Question: I am trying to create a ListCellRenderer that consists of three text areas. In the constructor, I create an empty Container, set its layout, set Styles for the Text area and add the text areas to the container. This container id further added to the renderer component. Further, I am setting values to my TextAreas in the getListCellRendererComponent() method.
Following is my code:
'''
class PropertiesRenderer extends Container implements ListCellRenderer<PropertyAssessmentData> {
private TextArea name = new TextArea("");
private TextArea assessedValue = new TextArea("");
private TextArea address = new TextArea("");
private Label focus = new Label("");
public PropertiesRenderer() {
setLayout(new BorderLayout());
Container con = new Container(new BoxLayout(BoxLayout.Y_AXIS));
con.getStyle().setBorder(Border.createBevelRaised());
name.setEditable(false);
name.getStyle().setBorder(null);
con.addComponent(name);
assessedValue.setEditable(false);
assessedValue.getStyle().setBorder(null);
con.addComponent(assessedValue);
address.setEditable(false);
address.getStyle().setBorder(null);
con.addComponent(address);
addComponent(BorderLayout.CENTER, con);
}
public Component getListCellRendererComponent(List list, PropertyAssessmentData value, int index, boolean isSelected) {
name.setText("Name: " + value.getOwner_Name());
assessedValue.setText("Total Value: " + value.getTotal_Value());
address.setText("Address: " + value.getAddress());
return this;
}
public Component getListFocusComponent(List list) {
return focus;
}
}
'''
Now the problem is that it displays everything properly till the text area's have a single row. Once the text area's have multiple rows, it starts hiding the components. I think this has got something to do with CN1 calculating the size of the component without knowing the data it will contain and hence it defaults. Is this true ? Is there a workaround ? Attached is a screen shot

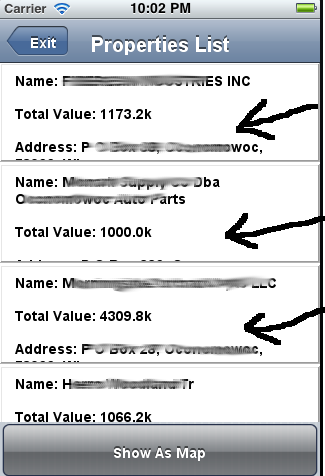
Answer: Renderers have uniform sizes I explained a bit more about why this is the case in a blog I wrote earlier this week: <URL>
If you need more flexibility I suggest just using a container with box layout Y.